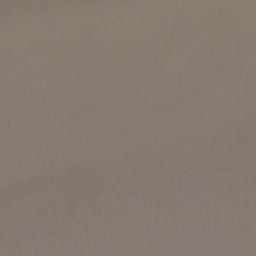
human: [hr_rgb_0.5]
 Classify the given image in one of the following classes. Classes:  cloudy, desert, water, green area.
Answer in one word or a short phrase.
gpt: cloudy